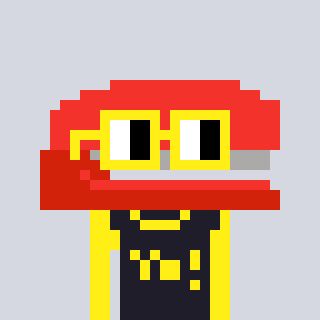
a pixel art character with square yellow glasses, a stapler-shaped head and a grayscale-colored body on a cool background